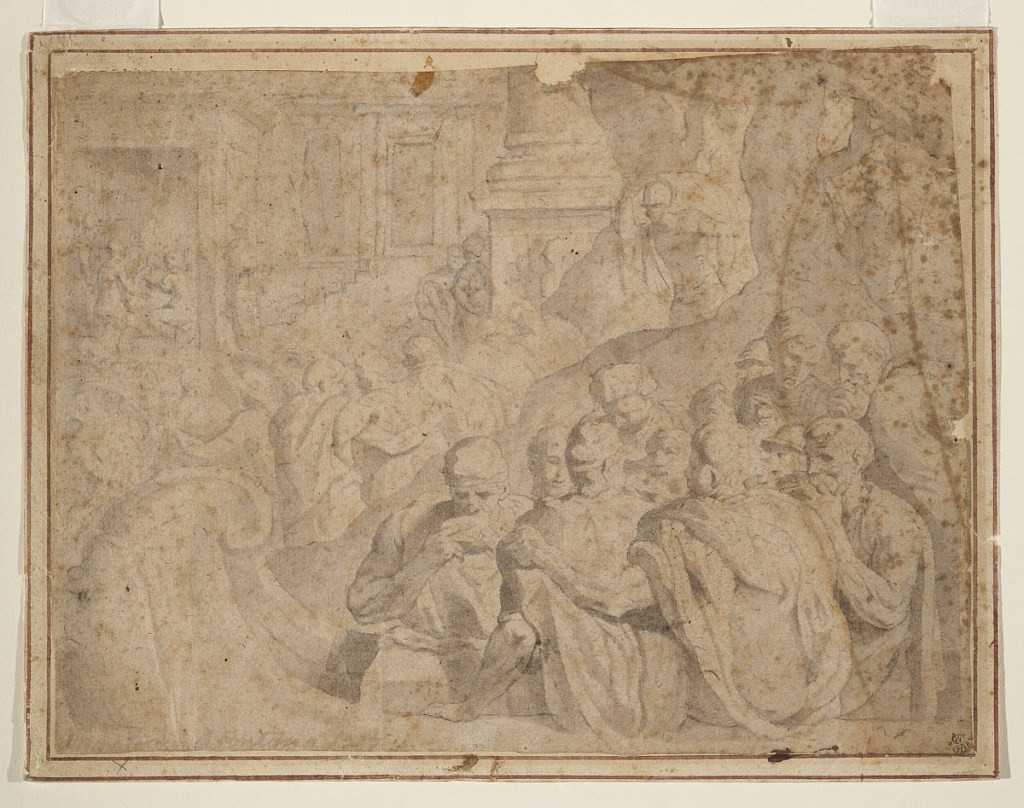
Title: Group of Men in a Boat
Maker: Francesco Primaticcio, Italian, 1504–1570
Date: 1600–1630
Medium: Graphite, brush and gray wash on paper
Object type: Drawing
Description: In the foreground, a group of men in classical garb crowded into a small open boat. Beyond, a man being helped by two others, other figures and the portion of a facade of a Renaissance building.